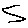
Label: zigzag